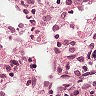
Metastatic tissue present: no